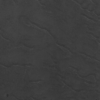
Label: not_dusty